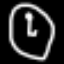
Label: clock